Question: I am writing a input method using C# and XNA. In my Game.cs, here is my code:
'''
input = new Input();
input.Font = Content.Load<SpriteFont>("Arial");
protected override void Update(GameTime gameTime)
{
string messageString;
KeyboardState keyState = Keyboard.GetState();
Keys[] pressedKeys;
pressedKeys = keyState.GetPressedKeys();
messageString = " ";
for (int i = 0; i < pressedKeys.Length; i++)
messageString = messageString + pressedKeys[i].ToString() + "";
base.Update(gameTime);
}
protected override void Draw(GameTime gameTime)
{
GraphicsDevice.Clear(Color.CornflowerBlue);
spriteBatch.Begin();
input.Draw(spriteBatch);
spriteBatch.End();
base.Draw(gameTime);
}
'''
In my Input.cs, I wrote:
'''
public class Input
{
public Input()
{
}
public string messageString { get; set; }
public SpriteFont Font { get; set; }
public void Draw(SpriteBatch spriteBatch)
{
Vector2 messageVector = new Vector2(50, 100);
spriteBatch.DrawString(Font,messageString,messageVector,Color.White);
}
}
'''
However, I receive the error like "ArgumentNullException was unhandled: Value can't be null. Parameter name:text" on
the line
'''
spriteBatch.DrawString(Font,messageString,messageVector,Color.White);
'''
But I did it in my game.cs. How to fix it please? Here is the screenshot

Update: problem solved by using the following method. BTW, one should be careful with the class definition(public or private) and its parameter inside.
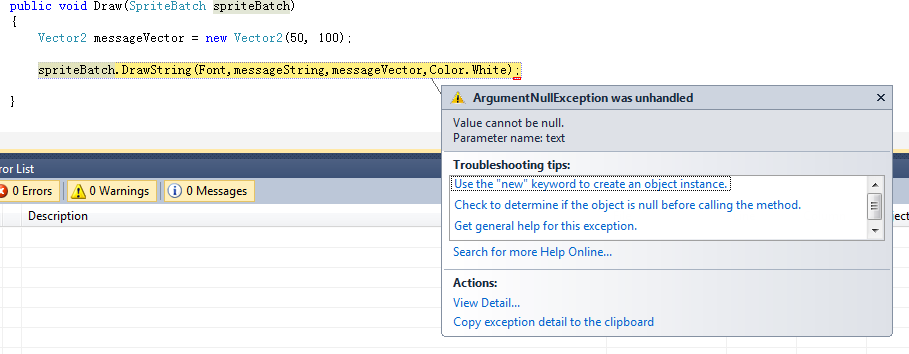
Answer: You're never assigning your messageString in your Input class to be anything.
Try something like this
'''
protected override void Update(GameTime gameTime)
{
// Modified this
string messageString = String.Empty;
input.messageString = String.Empty;
KeyboardState keyState = Keyboard.GetState();
Keys[] pressedKeys;
pressedKeys = keyState.GetPressedKeys();
for (int i = 0; i < pressedKeys.Length; i++)
messageString = messageString + pressedKeys[i].ToString() + "";
// Added this - this should be what resolves the error you were getting
input.messageString = messageString;
base.Update(gameTime);
}
'''
We are initialing the messageString to be an empty string, evaluating your pressed keys, and then assigning the message string to be what was evaluated. Note: I am just using your code here, not suggesting that this is the best way to go about what you're looking for.